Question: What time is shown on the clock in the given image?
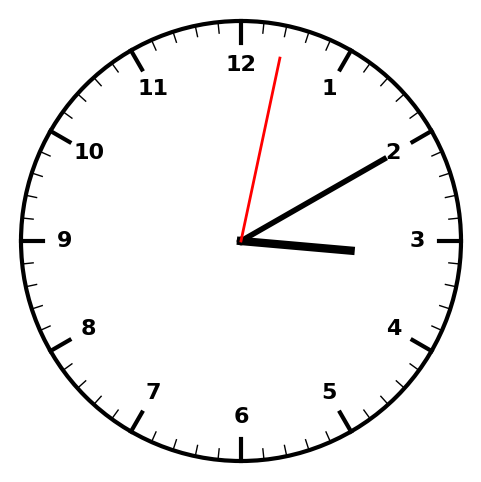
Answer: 03:10:02